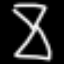
Label: hourglass